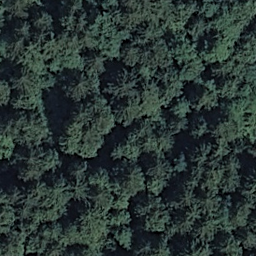
Label: forest